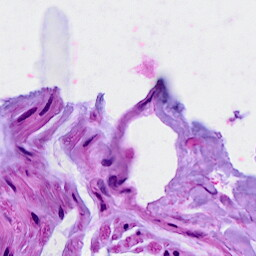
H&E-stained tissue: Breast